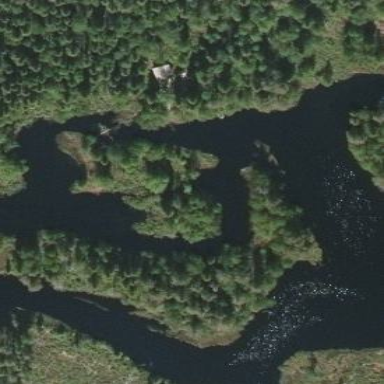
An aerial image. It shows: Islet covered in needle-leaved woodland.